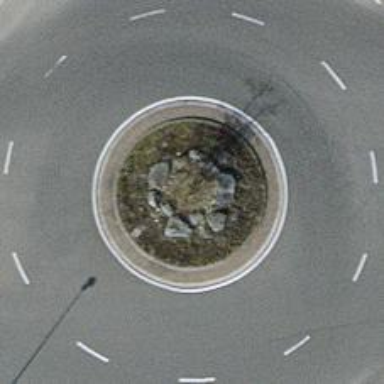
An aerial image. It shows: Secondary road made of asphalt leading to roundabout.